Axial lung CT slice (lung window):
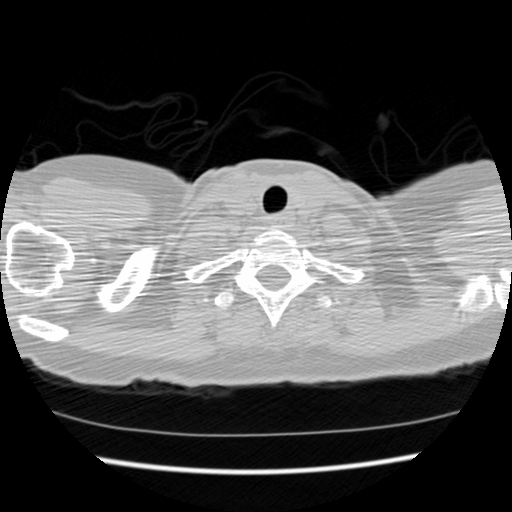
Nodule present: no